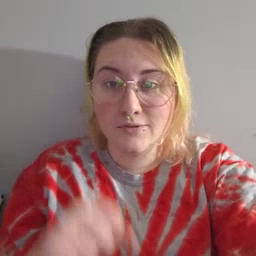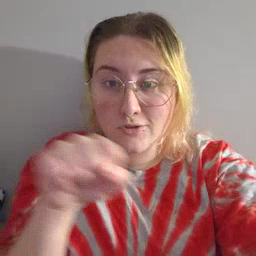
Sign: shoe